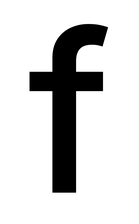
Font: Inter_Medium